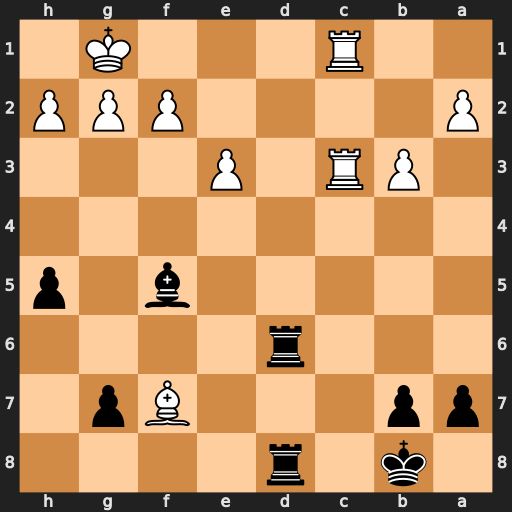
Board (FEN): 1k1r4/pp3Bp1/3r4/5b1p/8/1PR1P3/P4PPP/2R3K1
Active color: b
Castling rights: -
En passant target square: -
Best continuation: Rd1+ Rxd1 Rxd1#